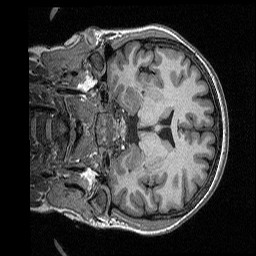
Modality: T1w
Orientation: coronal
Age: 37
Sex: female
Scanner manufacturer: siemens
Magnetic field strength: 3 T
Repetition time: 2.3 s
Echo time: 0.00298 s